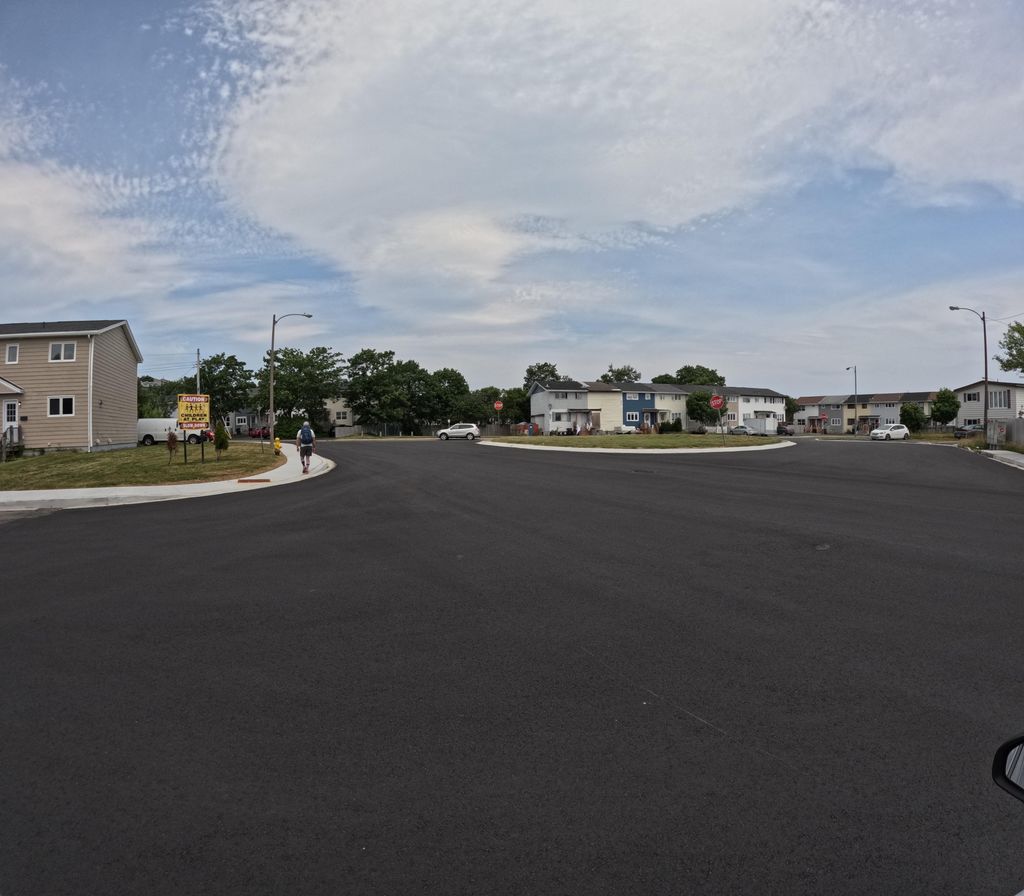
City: st_johns